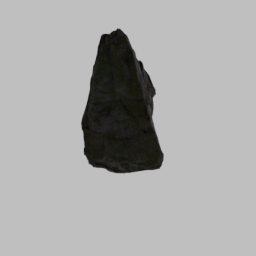
Label: nature